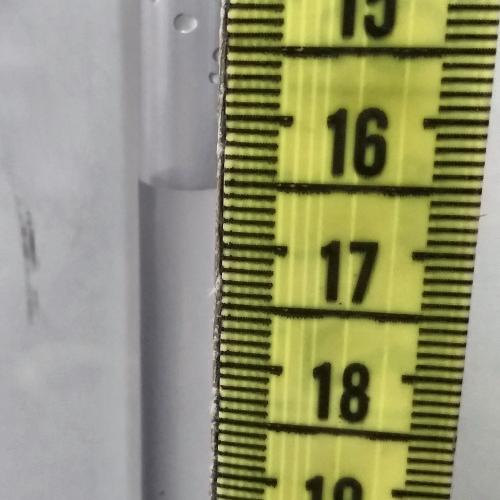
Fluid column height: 16.6 cm